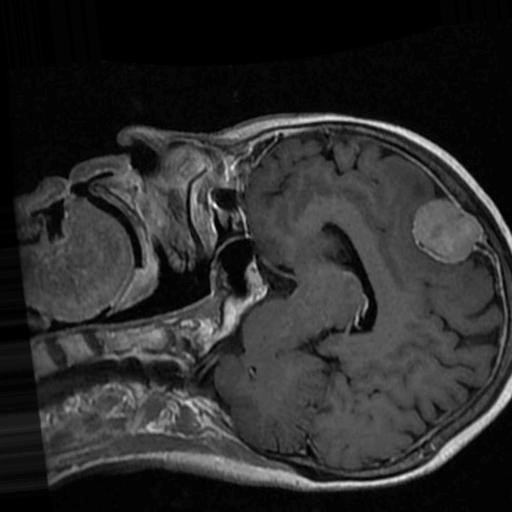
Label: brain_menin